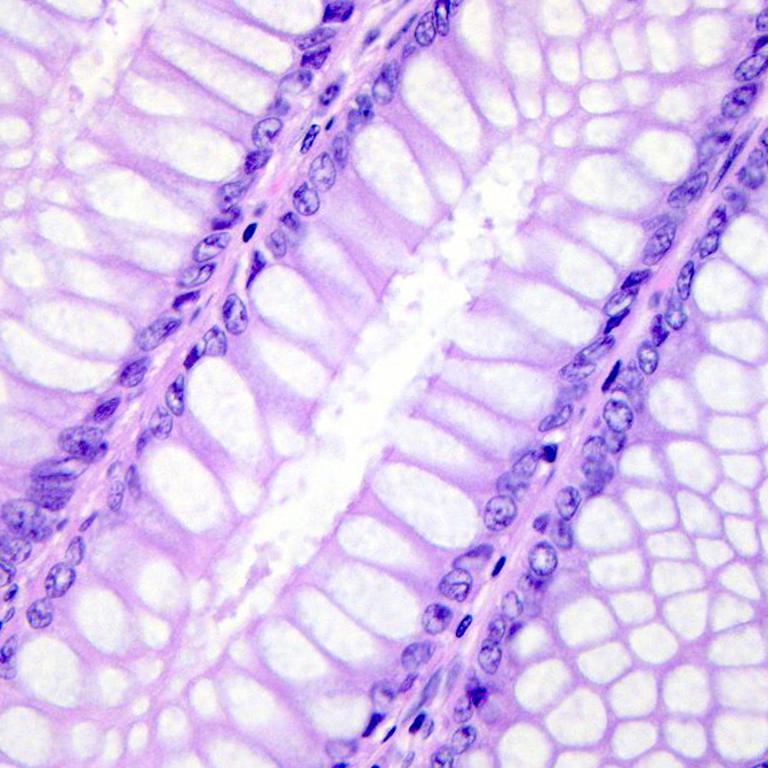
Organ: colon
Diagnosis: benign